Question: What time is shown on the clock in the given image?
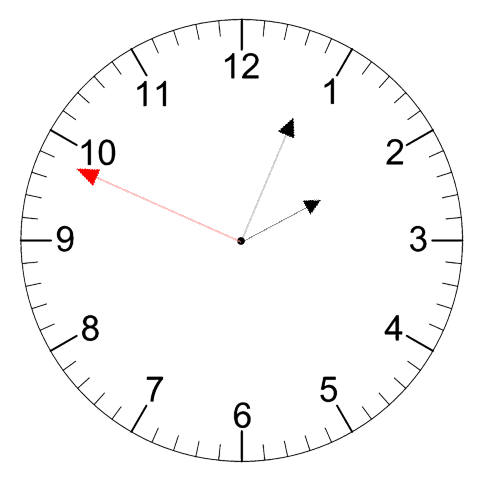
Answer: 02:03:49